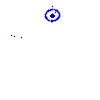
Particle: kaon